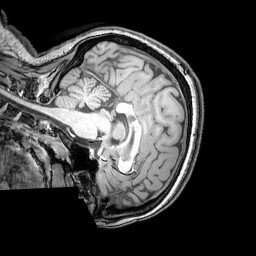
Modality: T1w
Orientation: sagittal
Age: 23
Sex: female
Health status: healthy
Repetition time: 0.081 s
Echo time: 0.037 s